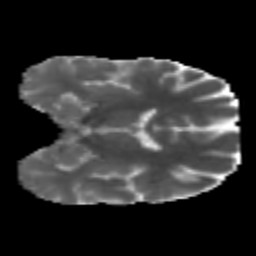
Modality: MD
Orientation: coronal
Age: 35
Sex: male
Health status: healthy
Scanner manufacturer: philips
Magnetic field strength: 3 T
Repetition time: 10.02 s
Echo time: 0.07044 s